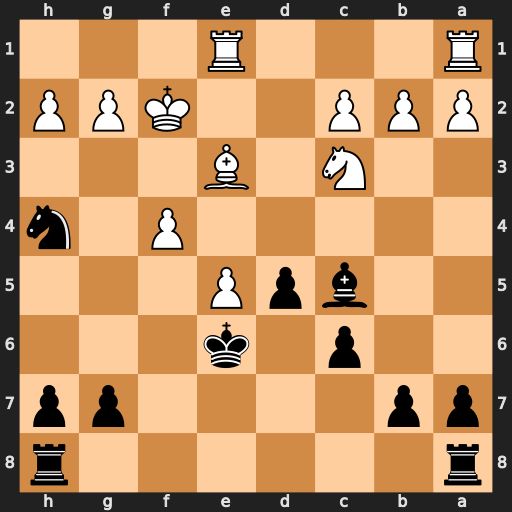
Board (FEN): r6r/pp4pp/2p1k3/2bpP3/5P1n/2N1B3/PPP2KPP/R3R3
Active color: b
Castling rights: -
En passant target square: -
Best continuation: d4 Bxd4 Bxd4+